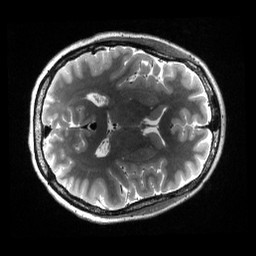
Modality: T2w
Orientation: axial
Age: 37
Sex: female
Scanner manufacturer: siemens
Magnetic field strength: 3 T
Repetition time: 3.2 s
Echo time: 0.563 s